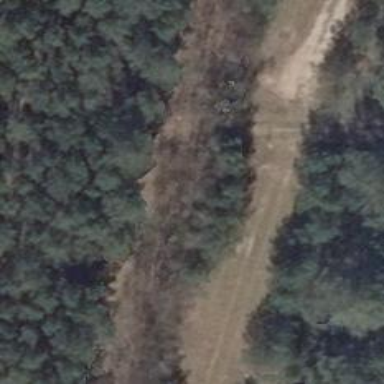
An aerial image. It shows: Dirt track road with grade 4 tracktype.